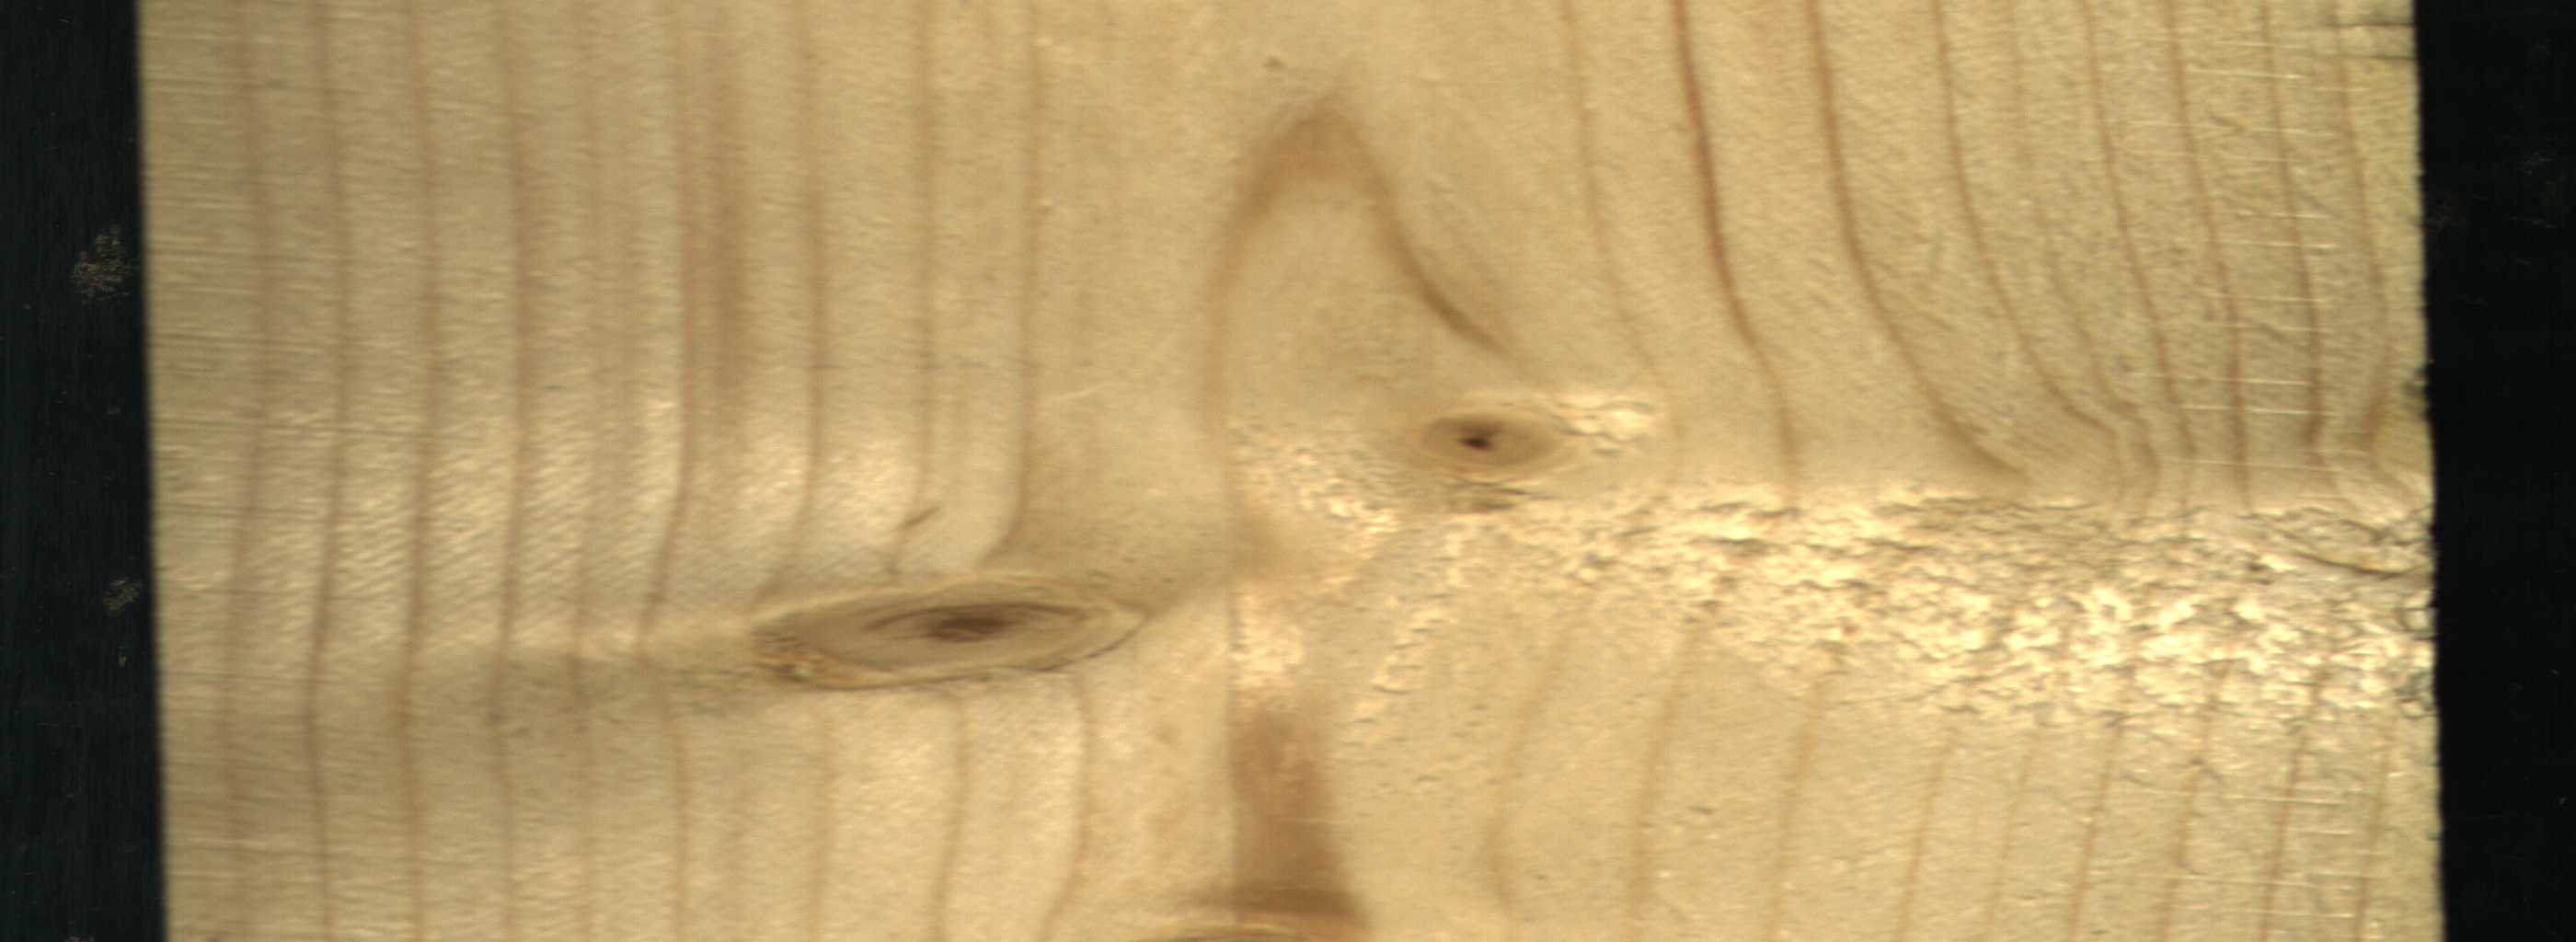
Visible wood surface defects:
Live_Knot
Live_Knot